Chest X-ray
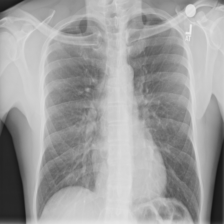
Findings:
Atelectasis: negative
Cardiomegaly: negative
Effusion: negative
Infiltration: negative
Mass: negative
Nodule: negative
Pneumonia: negative
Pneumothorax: negative
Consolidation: negative
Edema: negative
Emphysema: negative
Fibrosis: negative
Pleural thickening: negative
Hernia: negative